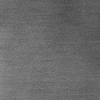
Atmospheric dust classification: dusty